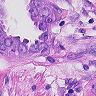
Metastatic tissue present: yes